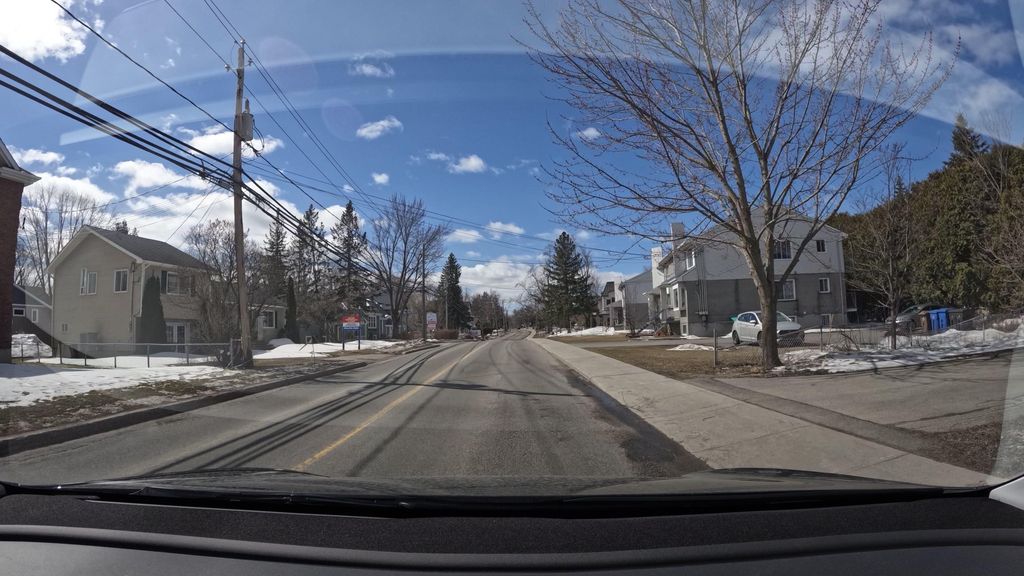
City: montreal